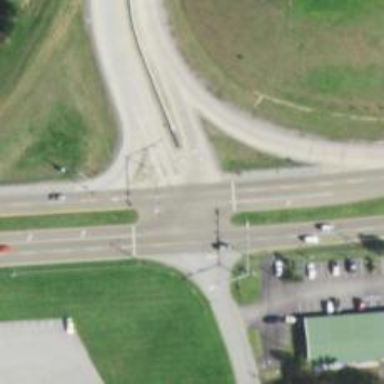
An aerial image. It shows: Trunk link road with asphalt surface.